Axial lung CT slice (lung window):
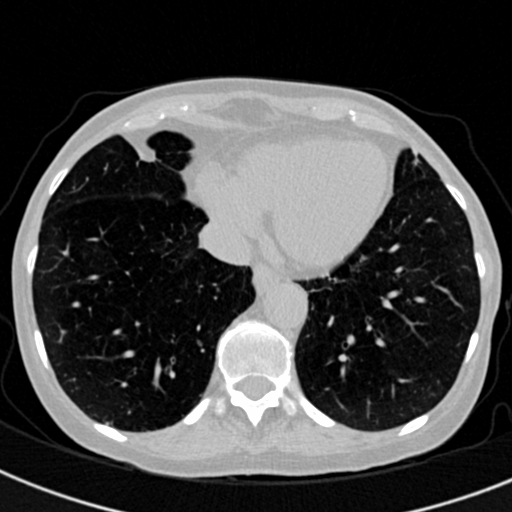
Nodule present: no